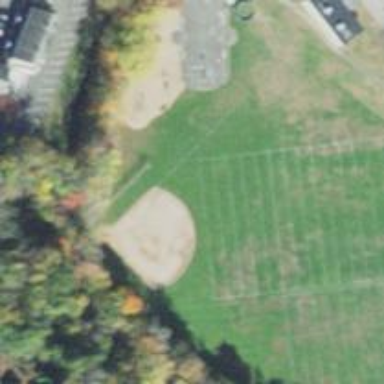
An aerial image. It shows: Softball pitch for leisure and sport activities.